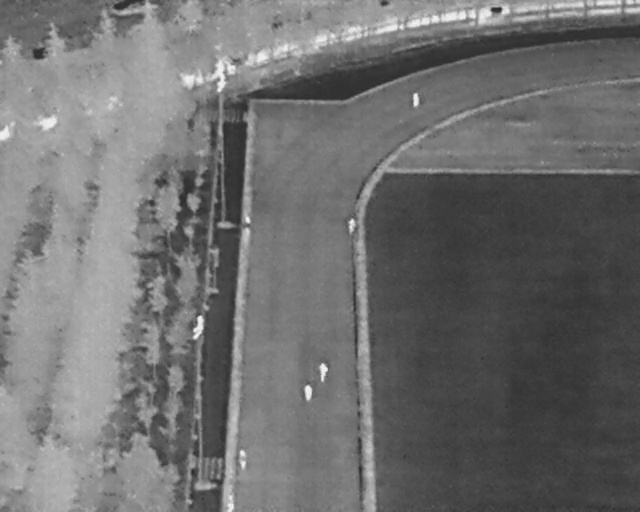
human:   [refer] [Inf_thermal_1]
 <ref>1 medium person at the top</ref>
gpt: <box>[[63, 18, 66, 20, 2]]</box>